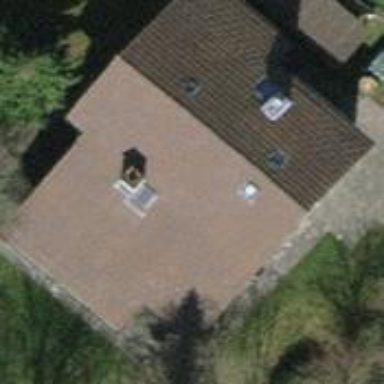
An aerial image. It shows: Detached building with gabled tile roof.